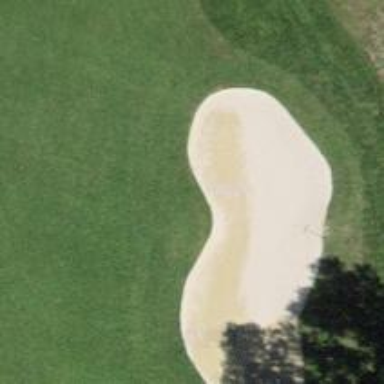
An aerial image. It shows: Sandy area is golf bunker.